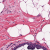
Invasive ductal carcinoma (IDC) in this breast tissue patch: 0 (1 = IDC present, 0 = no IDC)